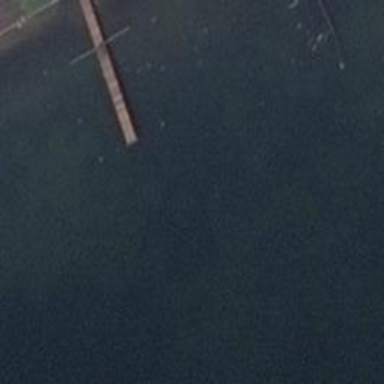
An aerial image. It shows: Man-made pier.